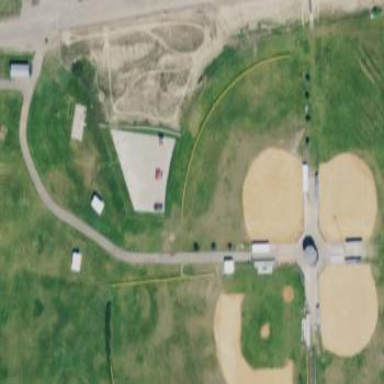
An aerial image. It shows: Softball pitch for leisure land activities.